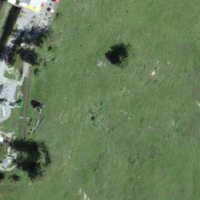
EUNIS habitat code: 23
Species observed at this site:
Gentianella campestris
Campanula glomerata
Anthyllis vulneraria